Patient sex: M
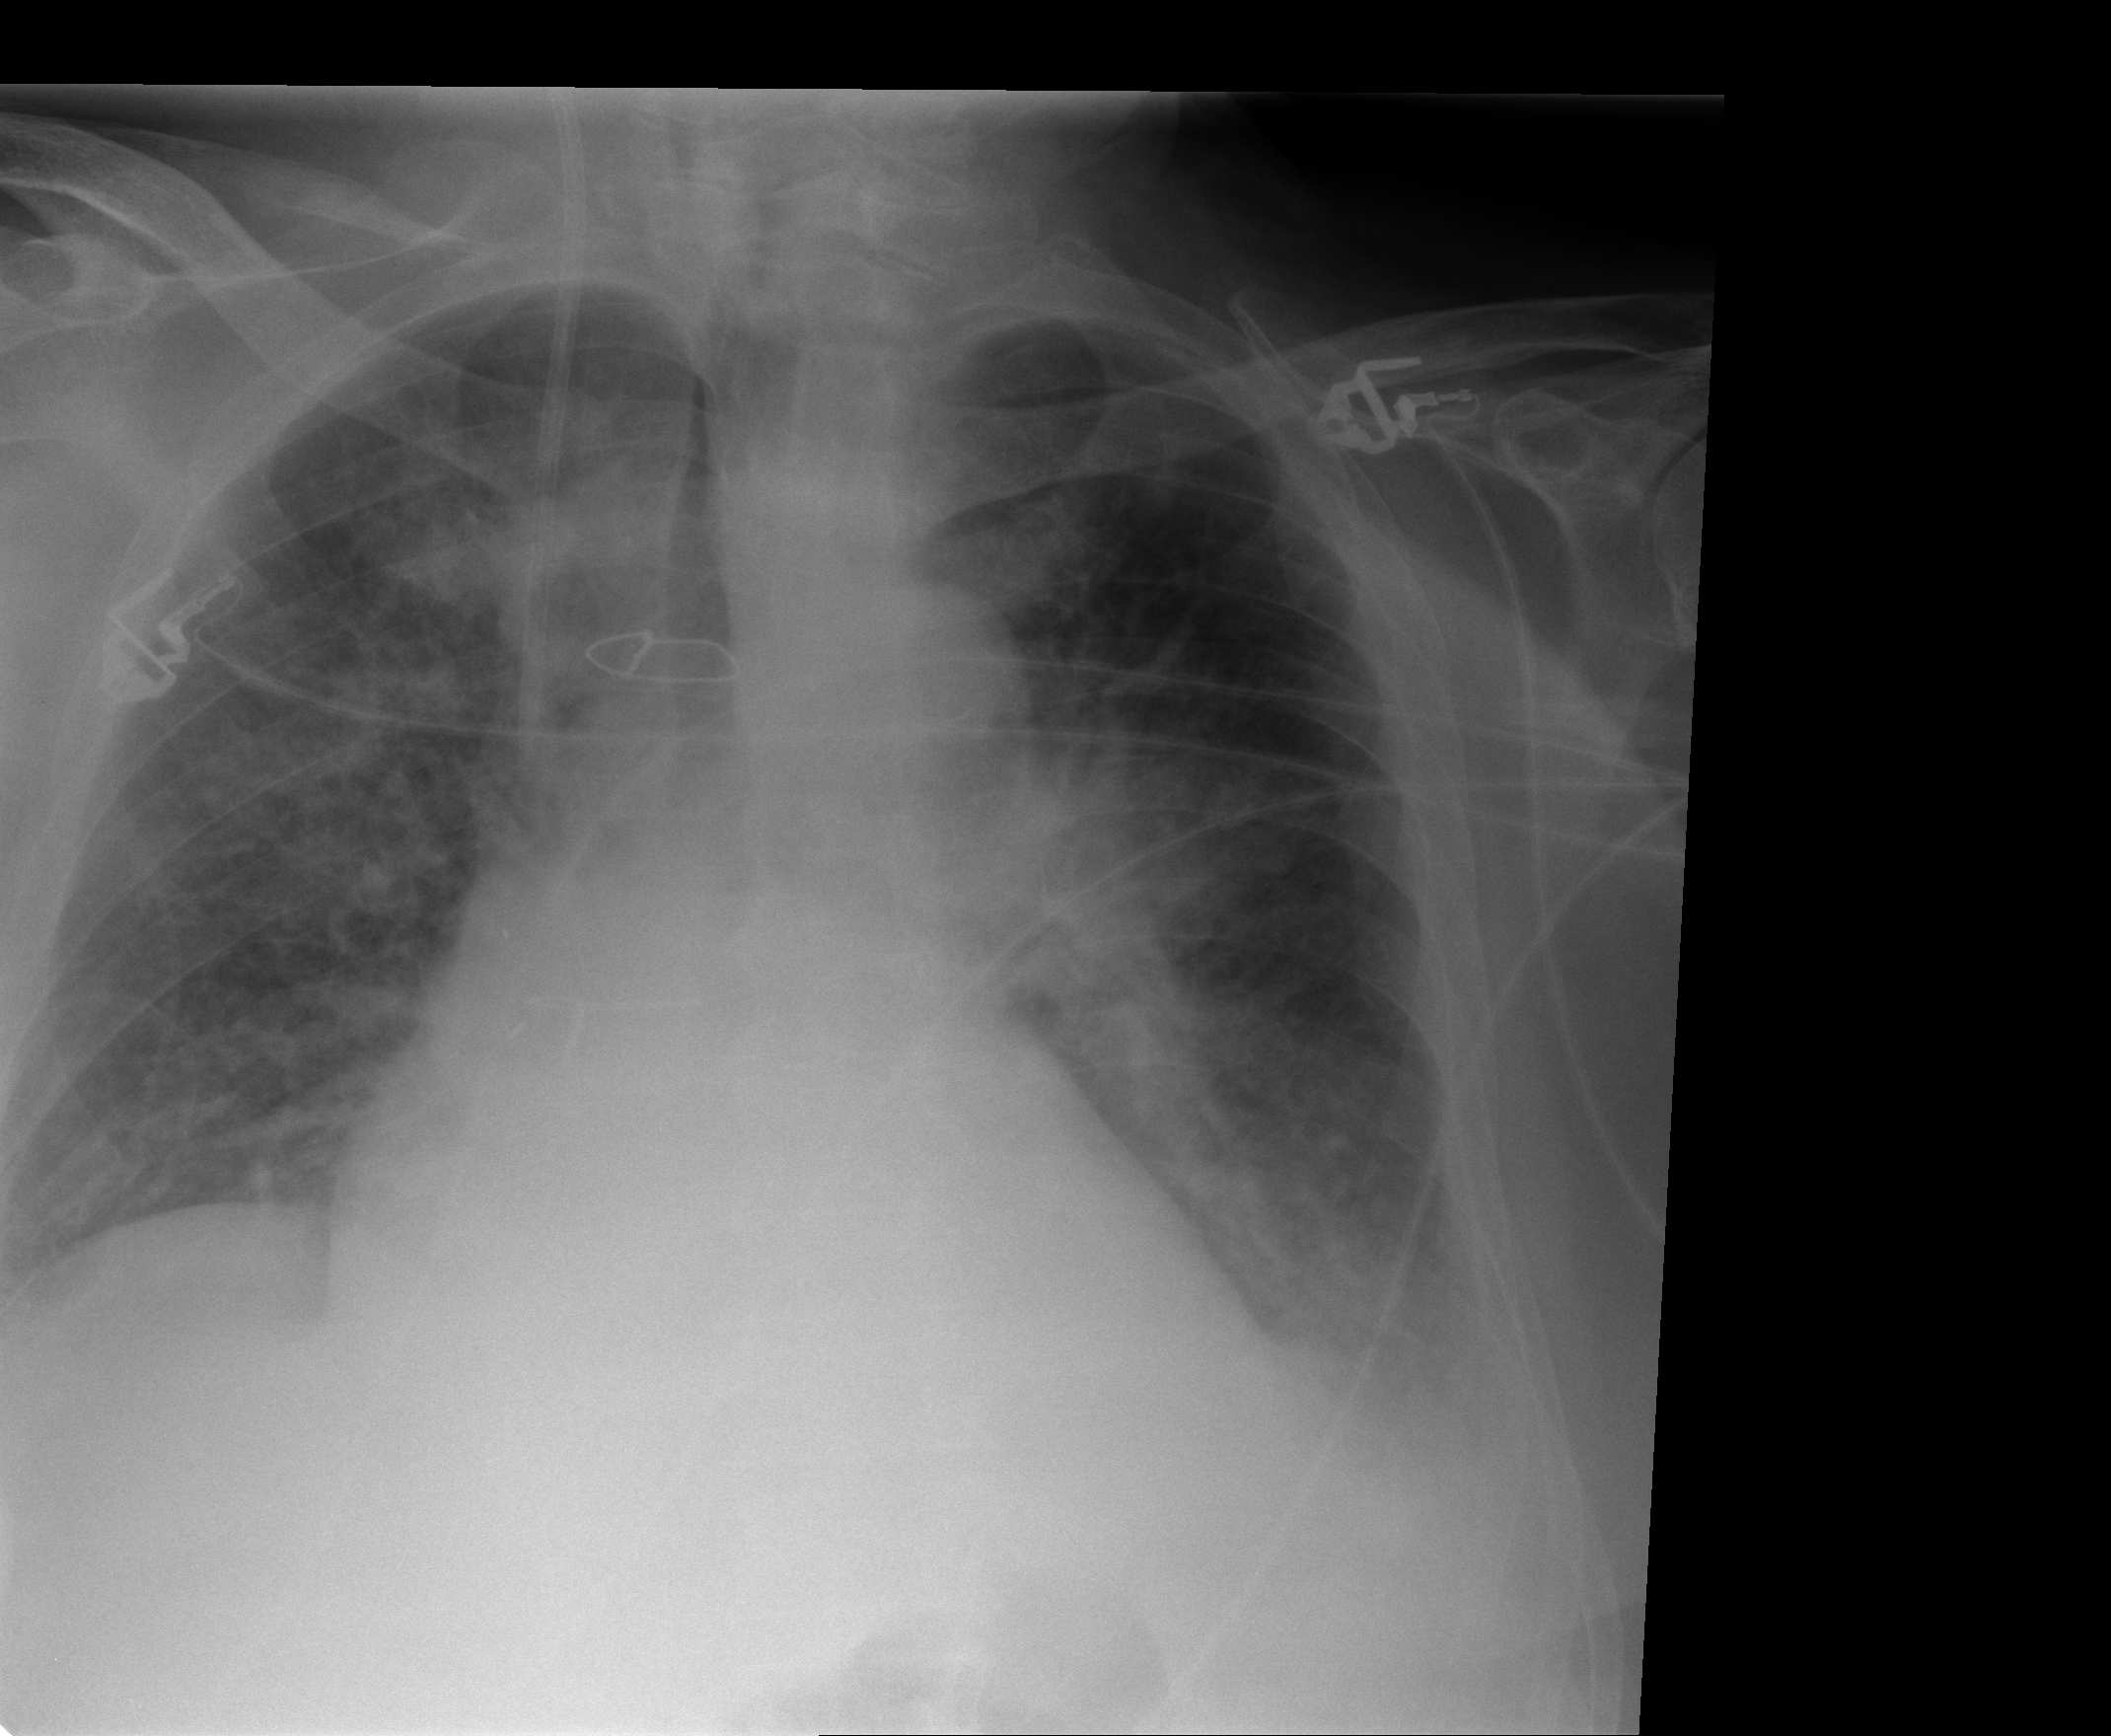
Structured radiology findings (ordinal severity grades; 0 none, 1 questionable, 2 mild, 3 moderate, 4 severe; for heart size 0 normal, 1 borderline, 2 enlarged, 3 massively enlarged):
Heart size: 1
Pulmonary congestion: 3
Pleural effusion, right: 2
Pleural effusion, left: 2
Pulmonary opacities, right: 2
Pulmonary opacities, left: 2
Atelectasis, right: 2
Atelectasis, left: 2